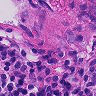
Metastatic tissue present: no